Question: I want be able to select any color I want, just like the attached pic.

Yes I want to learn this C++ or MFC. I find it more powerful. Could you explain to me exactly how to add it to my project? I also want the color itself and it code appears in picture box and textbox.
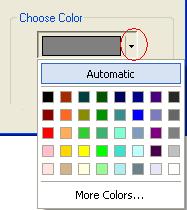
Answer: Use 'CColorDialog' class in mfc is used to pick the color from MFC
'''
// Get the selected color from the CColorDialog.
CColorDialog dlg;
if (dlg.DoModal() == IDOK)
{
COLORREF color = dlg.GetColor();
}
'''
This sample will popup dialog to select the color and after selecting the color and click ok button then color variable will contain the selected color.
Use this color in your application.
You can customize your combo box or list box to add the color pick tool.
Refer this link : <URL>